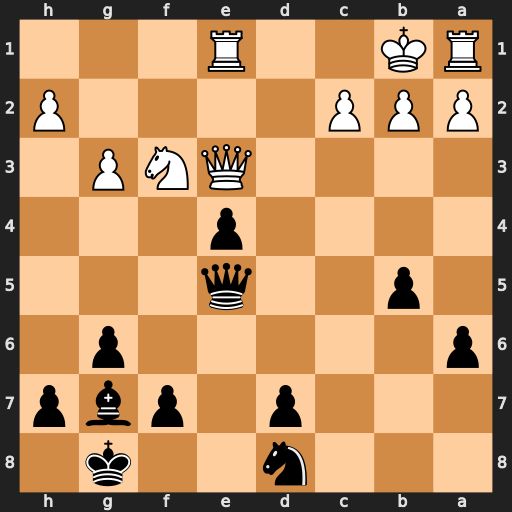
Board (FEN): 3n2k1/3p1pbp/p5p1/1p2q3/4p3/4QNP1/PPP4P/RK2R3
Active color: b
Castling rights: -
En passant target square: -
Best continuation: Qxb2#